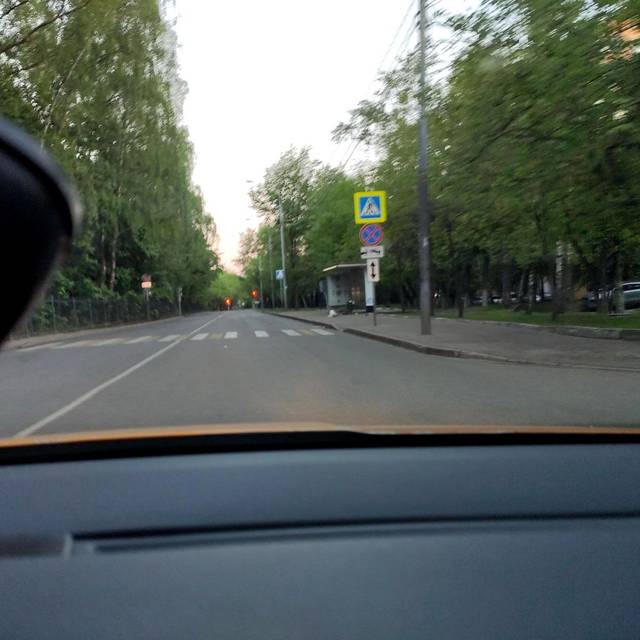
Region: Russia
Coordinates: 55.673, 37.81